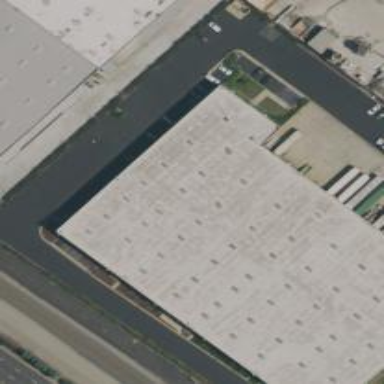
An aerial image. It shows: Warehouse building.